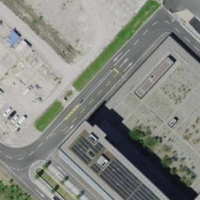
EUNIS habitat code: 57
Species observed at this site:
Aster amellus